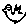
Label: bird